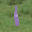
Label: 1